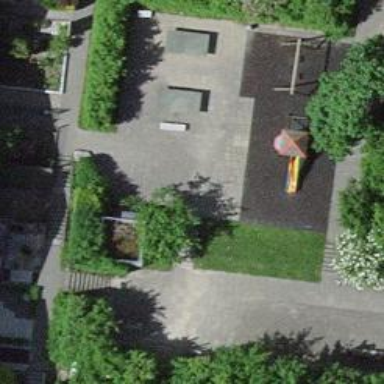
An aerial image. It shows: Playground area for leisure land.